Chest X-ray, AP view. Patient: 44 years old, sex F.
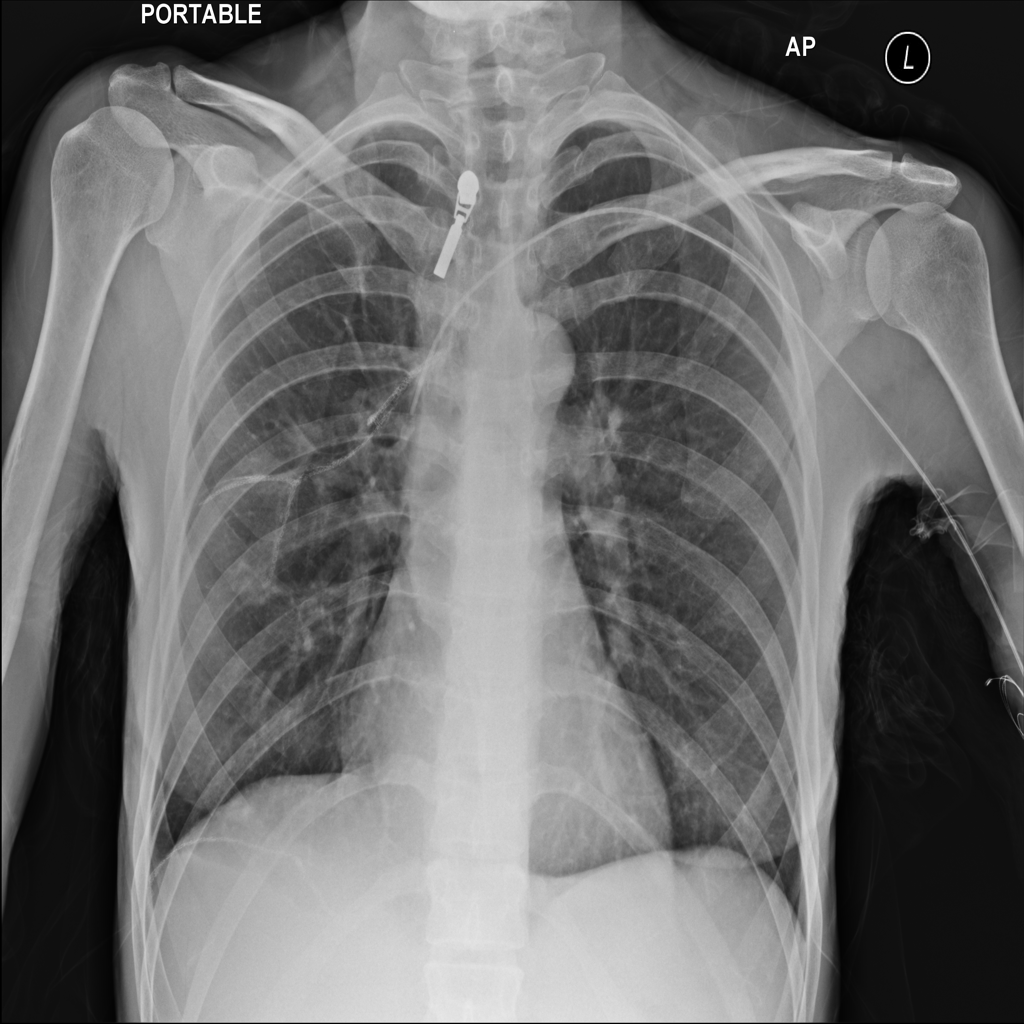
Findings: No Finding